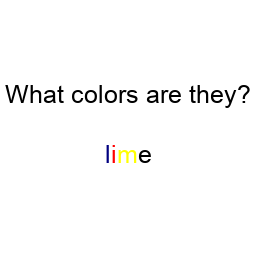
Color: navy, red, yellow, black
Color name shown: lime
Background color: white
Question text color: black